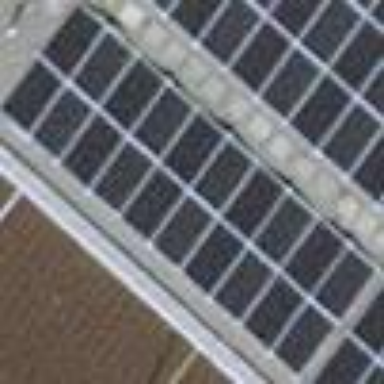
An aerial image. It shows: Solar power generator using photovoltaic method with solar photovoltaic panel types.